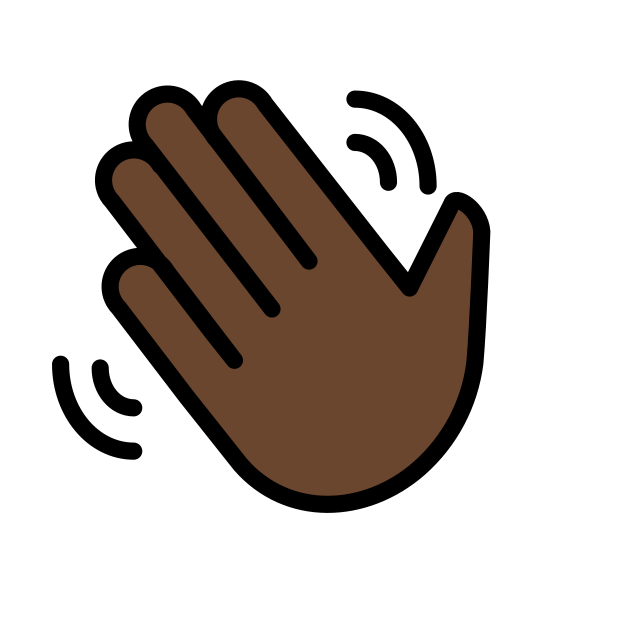
waving hand: dark skin tone